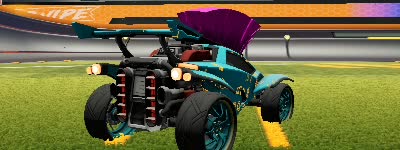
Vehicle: octane